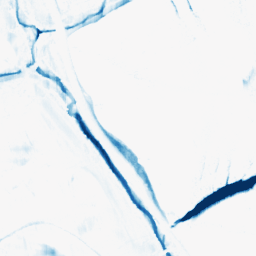
Category: morphological
Decomposition family: morphological_rect
Decomposition parameters: operation: closing
width: 5
height: 20
Upsampling method: cubic_mitchell
Upsampling parameters: scale: 4
Upsampling scale: 4